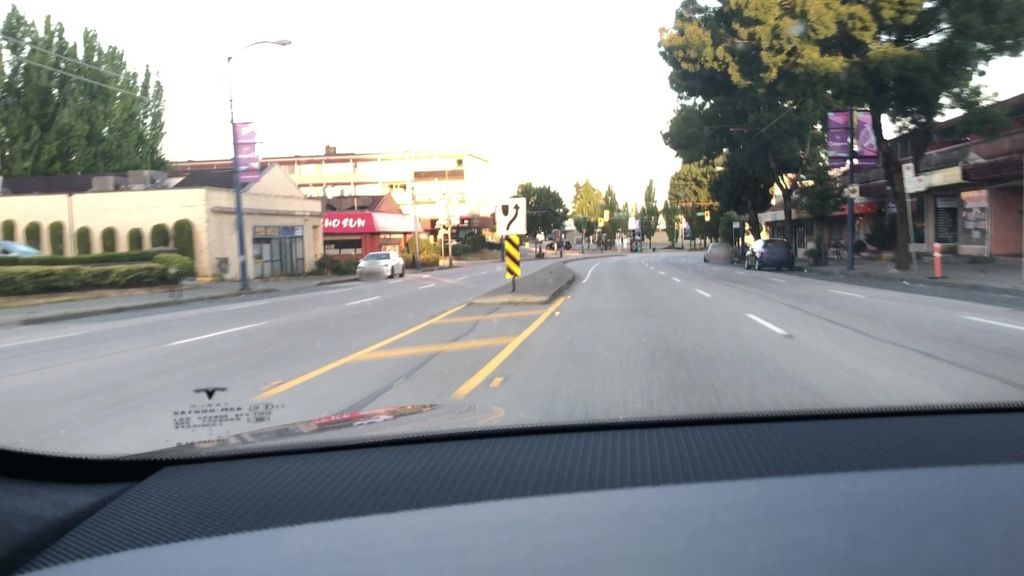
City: vancouver